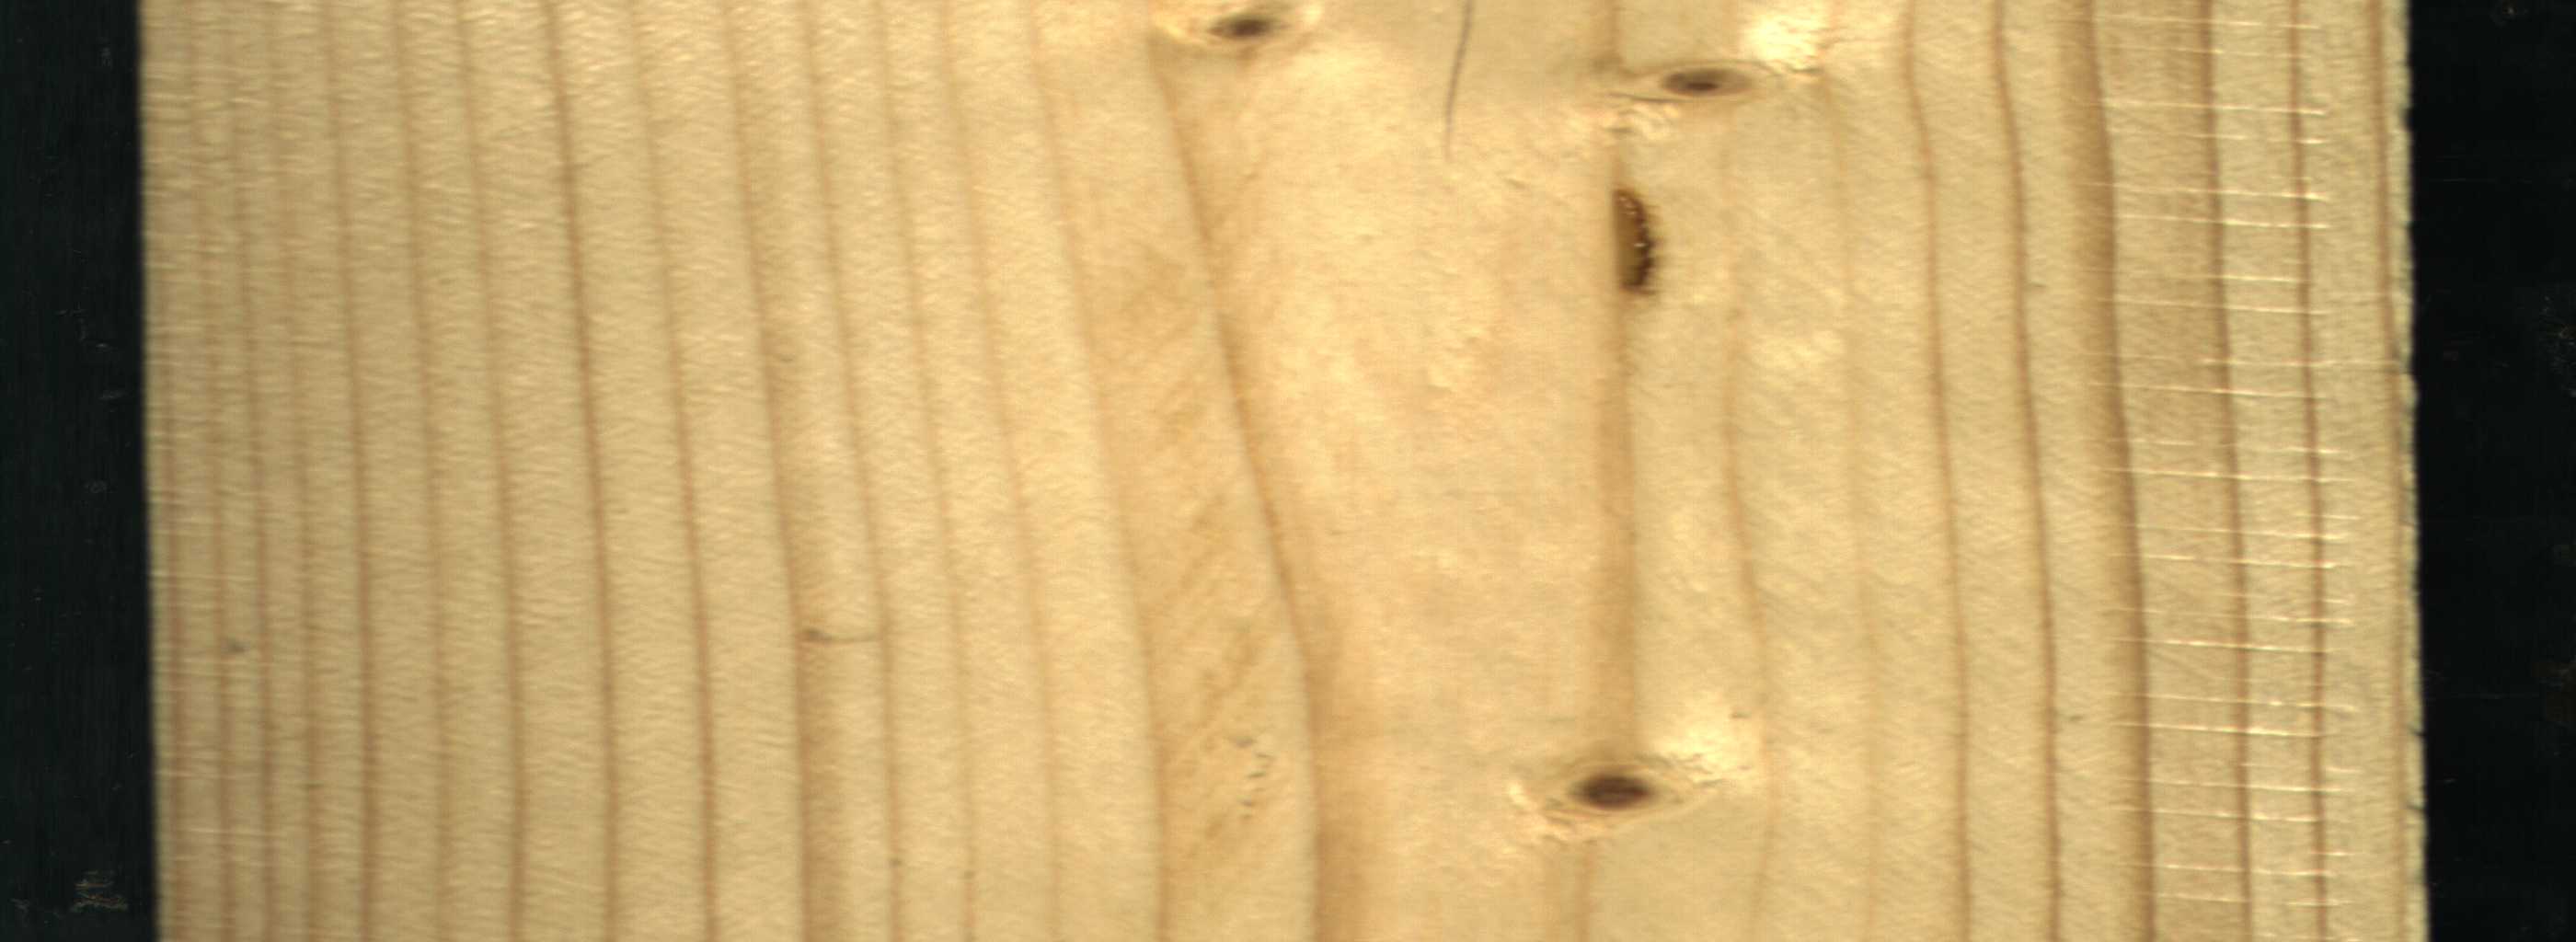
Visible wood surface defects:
resin
Crack
Live_Knot
Live_Knot
Live_Knot